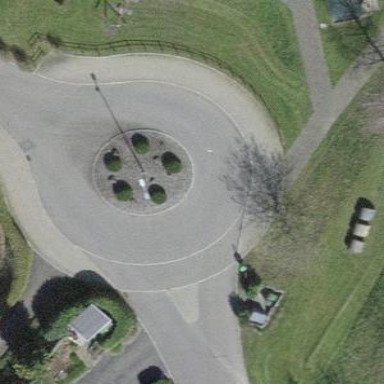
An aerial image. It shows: Residential road that intersects with roundabout.